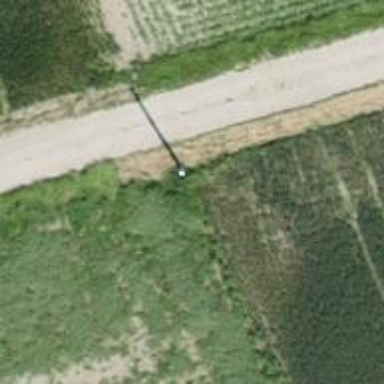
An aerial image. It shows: Power pole.